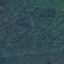
Land use / land cover class: Forest